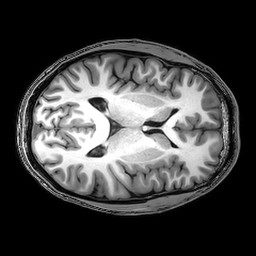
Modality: T1w
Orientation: axial
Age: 23
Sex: male
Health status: healthy
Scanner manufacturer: philips
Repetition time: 0.008185 s
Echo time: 0.00375 s